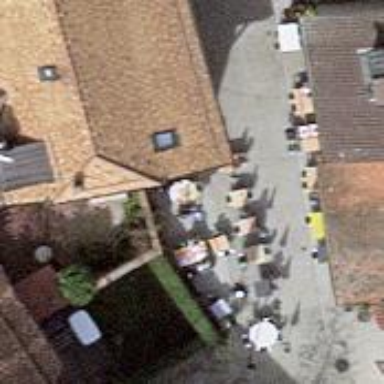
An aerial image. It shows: Restaurant.